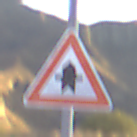
Verkehrszeichen: Vorfahrt
Umgebung: Outdoor, Nature
Tageszeit: SunriseSunset
Wetter: PartlyCloudy
Licht: Natural
Jahreszeit: NotSpecified
Kontrast: HighContrast